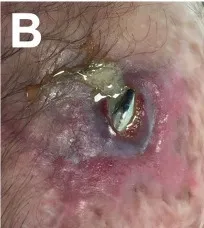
With purulent discharge and prosthesis exposition.
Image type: medical_photograph (skin_photograph)